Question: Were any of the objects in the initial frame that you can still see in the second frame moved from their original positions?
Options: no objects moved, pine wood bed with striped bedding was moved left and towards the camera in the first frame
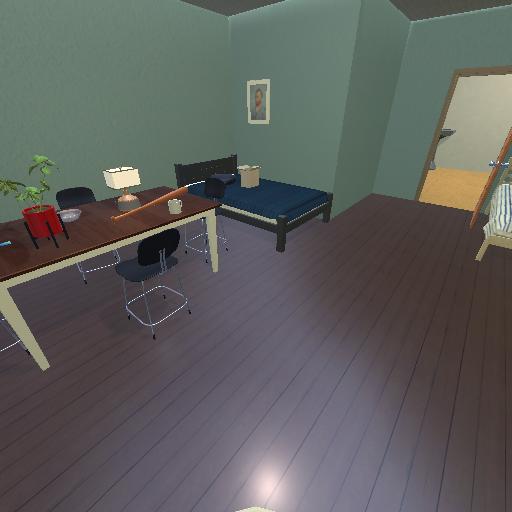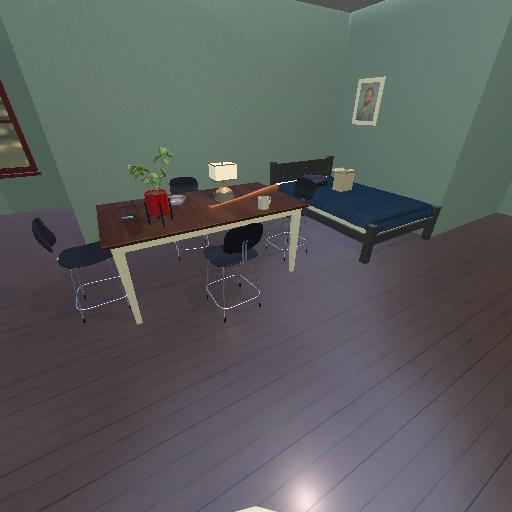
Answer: no objects moved